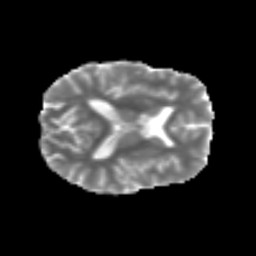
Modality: MD
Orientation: axial
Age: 52
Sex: male
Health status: ill
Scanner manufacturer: siemens
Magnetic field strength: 3 T
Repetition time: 8.7 s
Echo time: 0.11 s